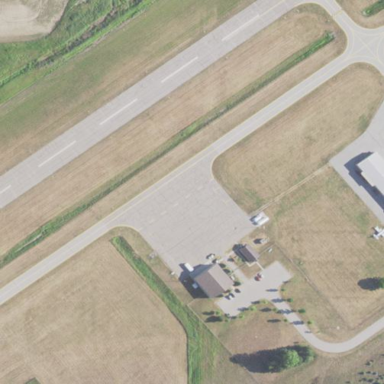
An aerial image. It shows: Apron at the airport.